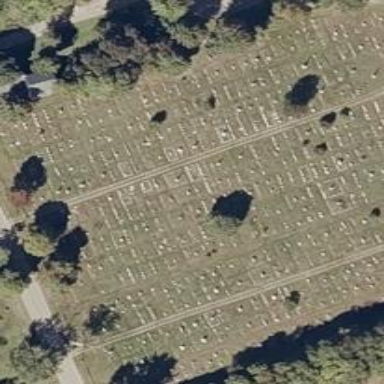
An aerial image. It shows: Grave yard.